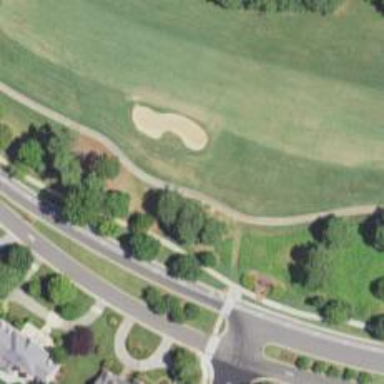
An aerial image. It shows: Service road designated as golf cart path.